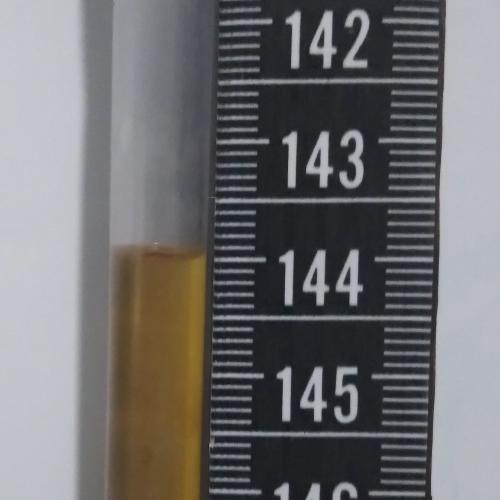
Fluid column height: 144.0 cm